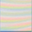
Piece: xx